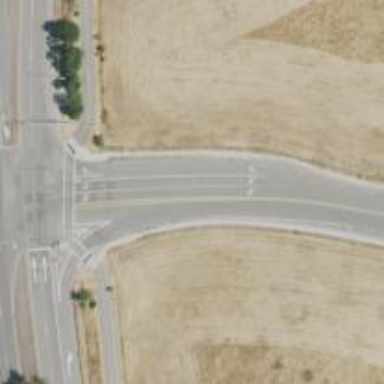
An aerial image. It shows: Asphalt trunk link road.